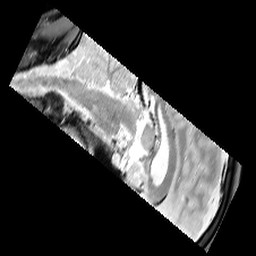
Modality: PDw
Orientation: sagittal
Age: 24
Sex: male
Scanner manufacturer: siemens
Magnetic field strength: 3 T
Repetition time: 6.49 s
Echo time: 0.016 s